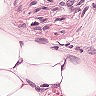
Metastatic tissue present: yes